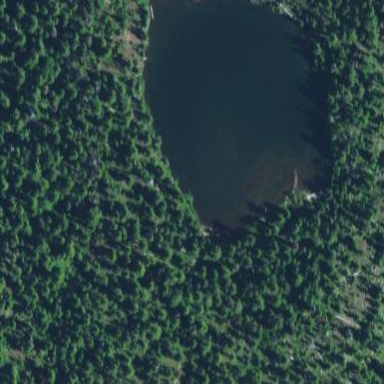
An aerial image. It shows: Beautiful lake surrounded by nature.